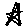
Label: star